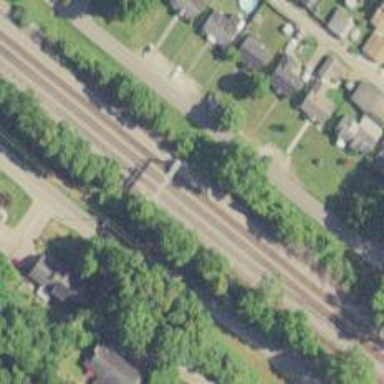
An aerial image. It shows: Railway siding with rails.